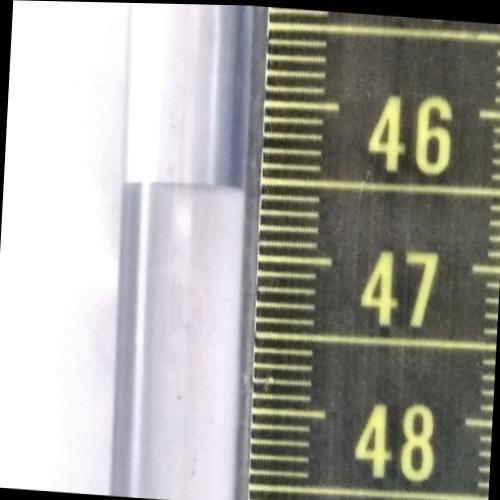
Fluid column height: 46.6 cm